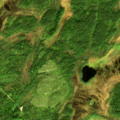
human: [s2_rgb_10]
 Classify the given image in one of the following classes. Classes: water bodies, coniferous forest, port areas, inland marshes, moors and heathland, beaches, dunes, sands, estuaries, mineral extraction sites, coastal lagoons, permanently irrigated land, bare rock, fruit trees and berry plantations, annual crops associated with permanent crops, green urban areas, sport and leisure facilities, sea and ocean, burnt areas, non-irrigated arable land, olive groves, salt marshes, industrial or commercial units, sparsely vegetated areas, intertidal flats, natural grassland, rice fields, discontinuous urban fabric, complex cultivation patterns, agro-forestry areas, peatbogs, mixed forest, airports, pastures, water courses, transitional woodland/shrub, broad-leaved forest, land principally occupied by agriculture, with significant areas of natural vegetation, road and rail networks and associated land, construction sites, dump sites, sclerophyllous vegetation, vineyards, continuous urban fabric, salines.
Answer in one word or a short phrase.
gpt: coniferous forest, transitional woodland/shrub, peatbogs